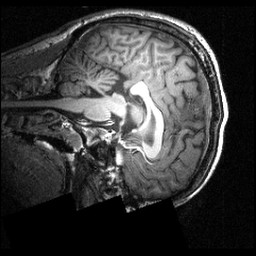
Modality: T1w
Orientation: sagittal
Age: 23
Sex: male
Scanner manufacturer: siemens
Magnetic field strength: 3.951 T
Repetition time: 1.5 s
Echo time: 0.00335 s